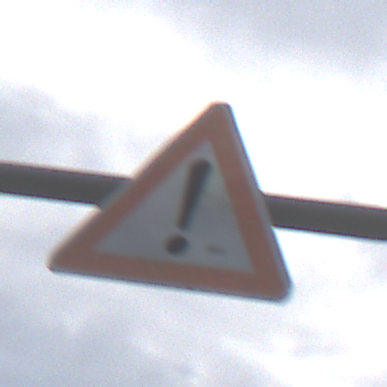
Verkehrszeichen: Gefahrenstelle
Umgebung: Outdoor, RoadRail
Tageszeit: Midday
Wetter: PartlyCloudy
Licht: Natural
Jahreszeit: NotSpecified
Kontrast: LowContrast